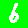
Digit: 6